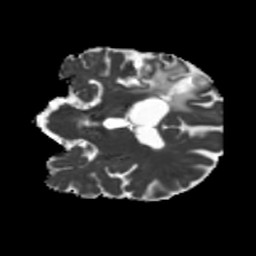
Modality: MD
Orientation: coronal
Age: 61
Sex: male
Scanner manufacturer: siemens
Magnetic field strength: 3 T
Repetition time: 5.25 s
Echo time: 0.08 s